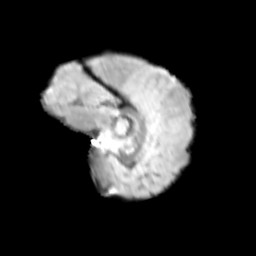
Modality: T2w
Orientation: sagittal
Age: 9
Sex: male
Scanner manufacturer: siemens
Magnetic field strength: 3 T
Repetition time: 3.8 s
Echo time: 0.07 s